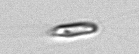
Label: Chrysochromulina